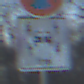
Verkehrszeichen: CarsharingfahrzeugeFrei
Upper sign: AbsolutesHalteverbot
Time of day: SunriseSunset
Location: Outdoor (Suburban)
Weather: PartlyCloudy
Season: Winter
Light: Natural